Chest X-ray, AP view. Patient: 22 years old, sex F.
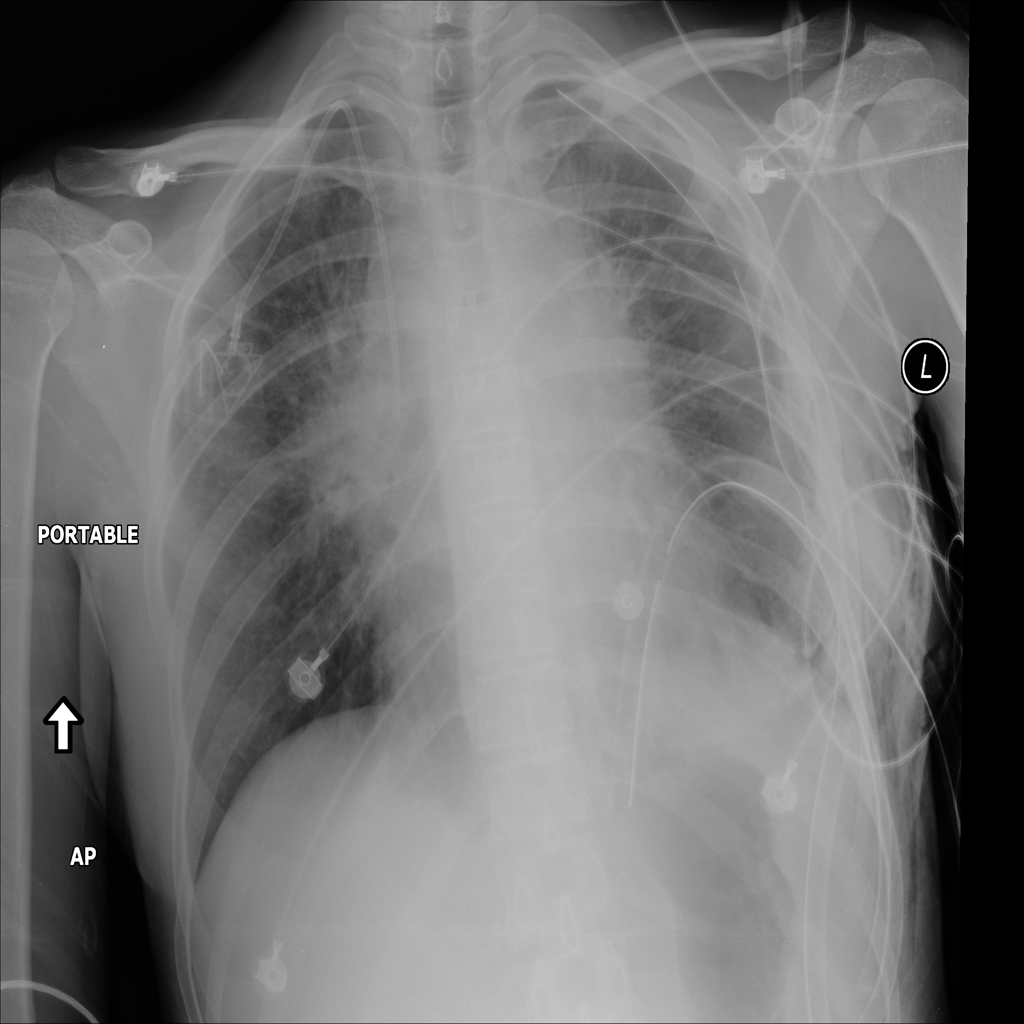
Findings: Effusion, Emphysema, Infiltration